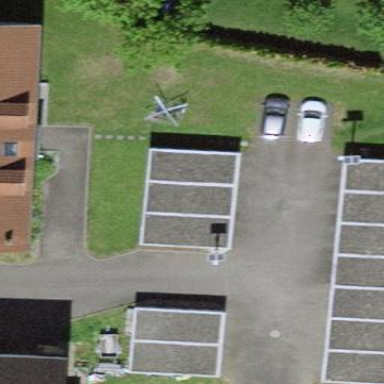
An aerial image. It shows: Garage.